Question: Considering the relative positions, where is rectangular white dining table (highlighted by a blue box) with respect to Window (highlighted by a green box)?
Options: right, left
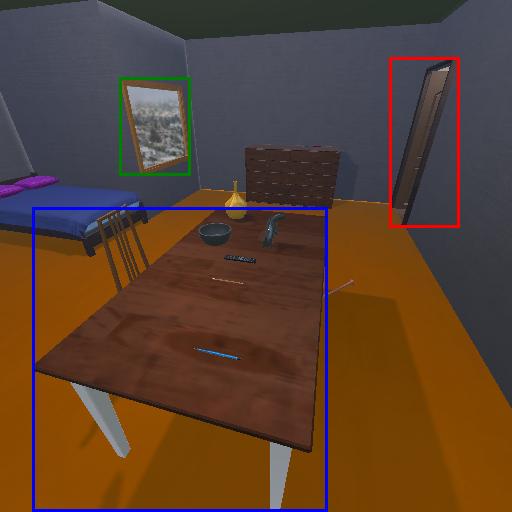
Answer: right